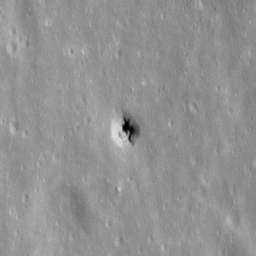
Pit: Stevinus 11
Host crater: Stevinus
Host type: impact_melt
Lunar coordinates: latitude -32.33, longitude 54.774